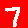
Digit: 7